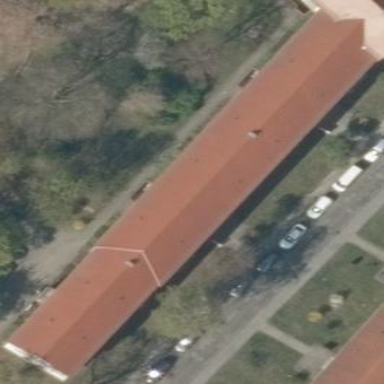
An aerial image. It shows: Image showing building with apartments.